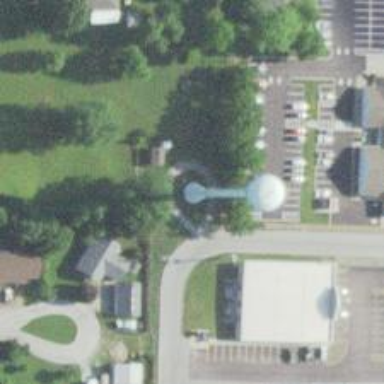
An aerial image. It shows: Water tower that is man-made.